Brain MRI, t1w sequence, axial 2D slice.
Patient: age 53, sex F, weight 90 kg, height 1.9 m
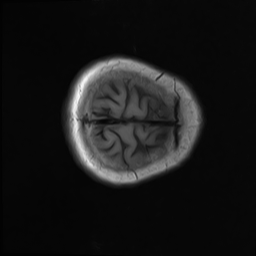